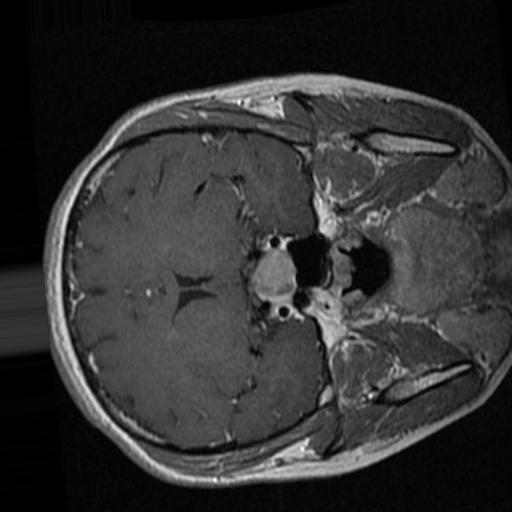
Label: brain_tumor